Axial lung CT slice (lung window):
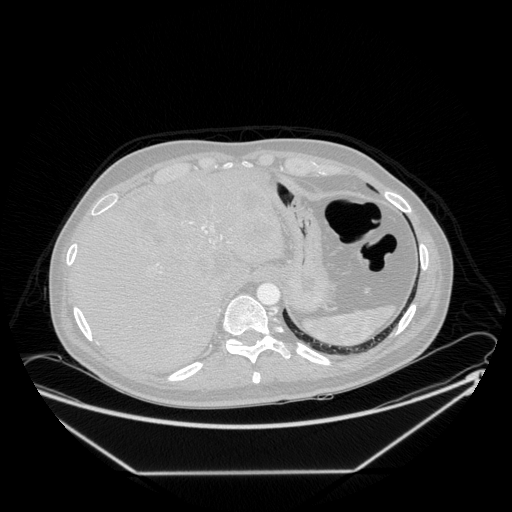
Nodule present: no